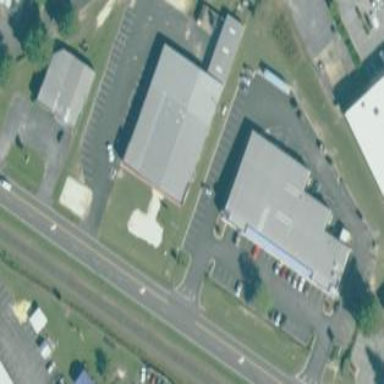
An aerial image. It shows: Building that is motorcycle shop.